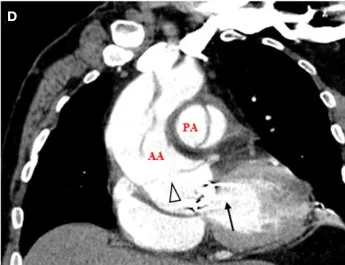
CT angiography on admission showed a simultaneous ascending aortic dissection and pulmonary artery dissection combined by aortopulmonary fistula. (D) Sagittal view, arrowhead showed the intimal flap of AA that was in the aorta root and arrow showed the artificial aortic valve. AA, ascending aorta; PA, pulmonary artery; DA, descending aorta.
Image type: radiology (ct)